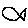
Label: fish